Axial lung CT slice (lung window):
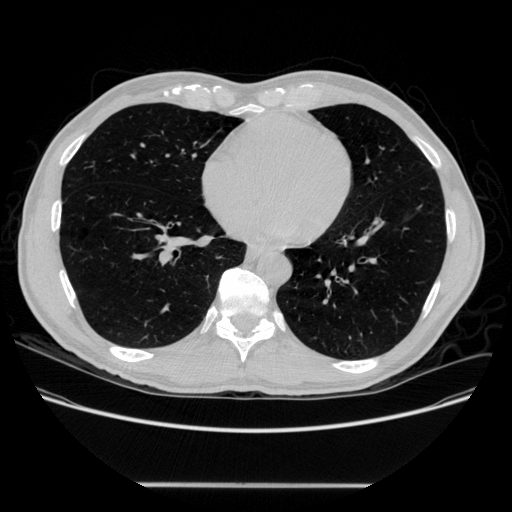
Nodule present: no